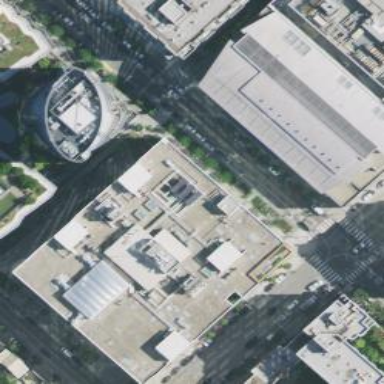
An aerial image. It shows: Data center building.